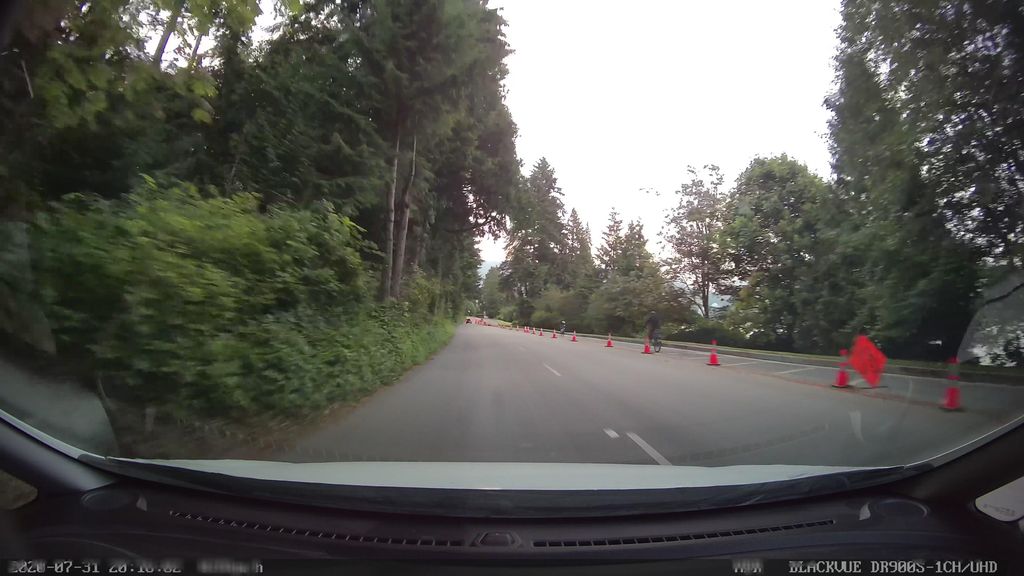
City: vancouver